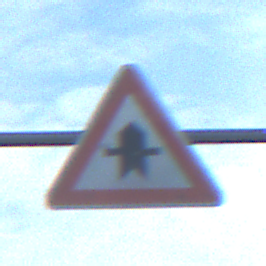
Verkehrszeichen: Vorfahrt
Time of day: MorningAfternoon
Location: Outdoor (Nature)
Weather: PartlyCloudy
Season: NotSpecified
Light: Natural